Field crop: tomato
Growth stage: 1
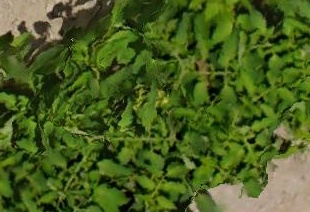
Species: tomato